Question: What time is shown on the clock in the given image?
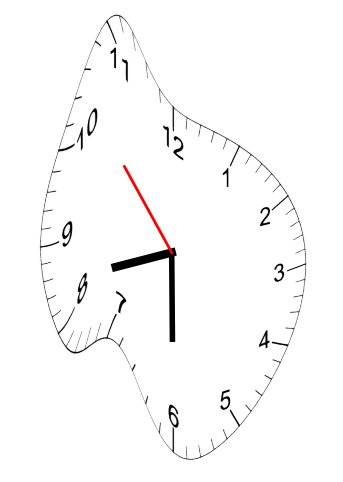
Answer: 08:29:53